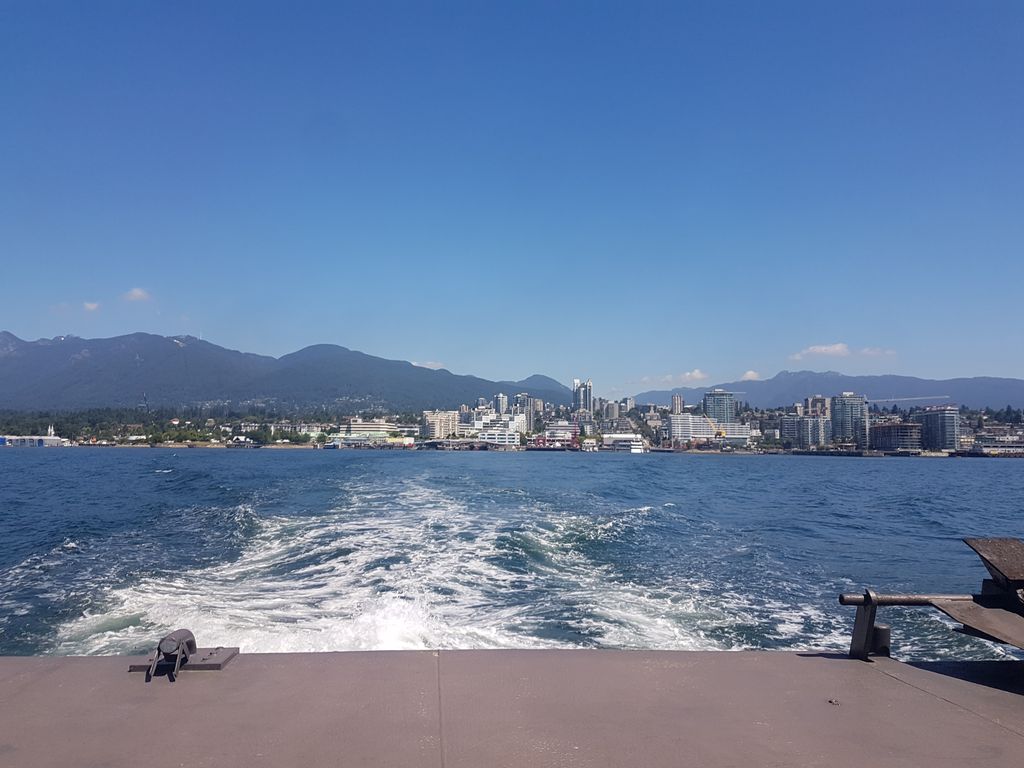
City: vancouver